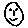
Label: smiley face